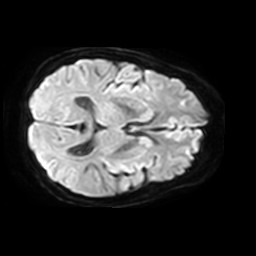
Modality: TRACE
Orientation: axial
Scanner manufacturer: philips
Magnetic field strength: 3 T
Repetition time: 3.745 s
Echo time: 0.05989 s